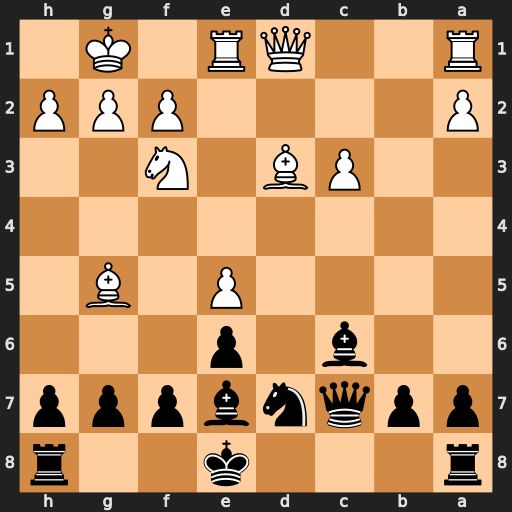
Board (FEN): r3k2r/ppqnbppp/2b1p3/4P1B1/8/2PB1N2/P4PPP/R2QR1K1
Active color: b
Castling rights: kq
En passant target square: -
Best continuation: Bxf3 Qxf3 Bxg5